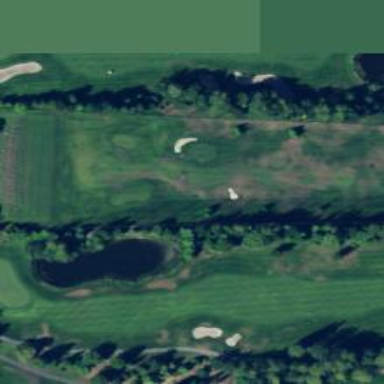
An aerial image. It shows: Grassy area designated as driving range for golf.